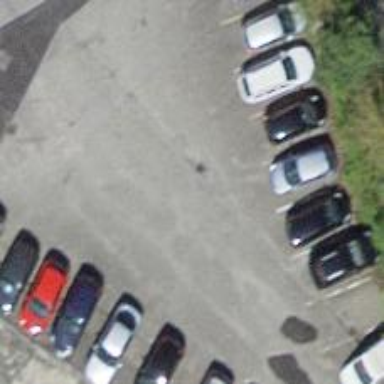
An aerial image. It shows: Car-sharing service available at this location.